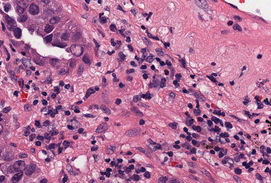
Tumor epithelial tissue: yes
Tumor-associated stroma tissue: yes
Normal tissue: no